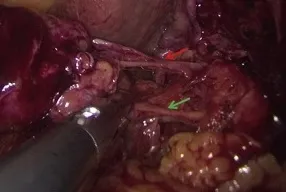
Complete dissection of the gallbladder with visualisation of cystic duct (green arrow) and cystic artery (red arrow).
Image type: medical_photograph (other_medical_photograph)